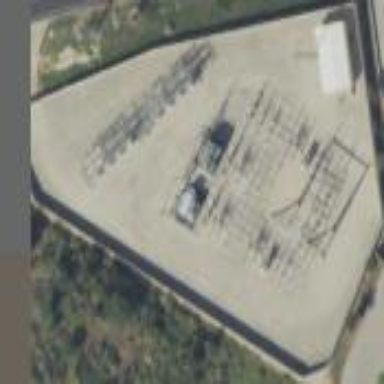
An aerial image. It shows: Outdoor power substation with surrounding wall. The substation operates at the distribution level.